Current action and preconditions to check: trajectory_clear

Your task: For each precondition in the list above, predict whether it will hold at this action.

Consider the current scene as observed from the mobile robot's camera, and analyze the predicted future states of all dynamic agents (e.g., people, animals, vehicles, or any moving entities) within the NEXT SECOND.

IMPORTANT: Only answer "very likely" if you are absolutely certain—based on strong, clear evidence—that a dynamic agent will violate the precondition in the predicted future state. Do NOT answer "very likely" for unlikely, ambiguous, or low-probability risks.

Ask yourself for each precondition: Is there a high probability, with clear and convincing evidence, that the predicted future states of any dynamic agent will interfere with the predicted future state of the currently executing action within the NEXT SECOND, causing that precondition to fail?

Assess the risk level based on these predictions. Use "likely" or "very likely" if motions create a clear risk of interference.

Use "neutral" or "improbable" if agents are nearby but their predicted paths are clearly diverging or non-conflicting.

Failure Risk Categories: "very improbable", "improbable", "neutral", "likely", "very likely"

Answer Format: Output ONLY the probability_of_failure value from these categories: "very improbable", "improbable", "neutral", "likely", "very likely"

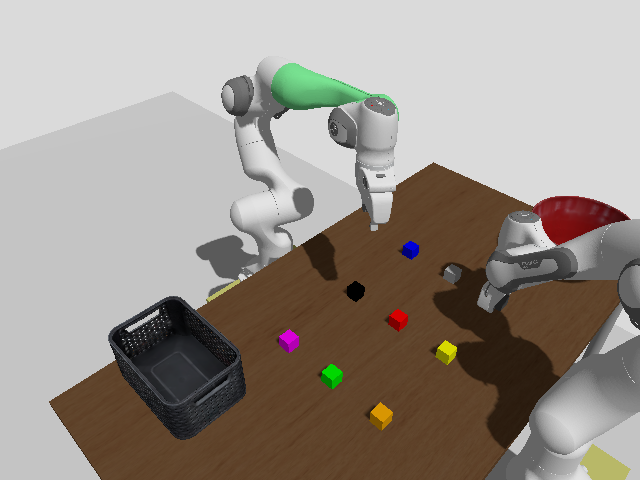

Answer: very improbable